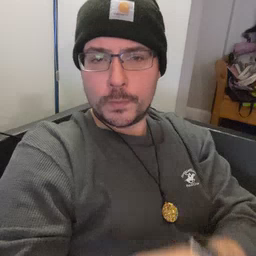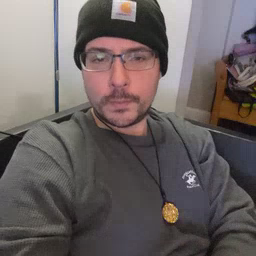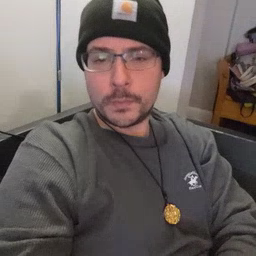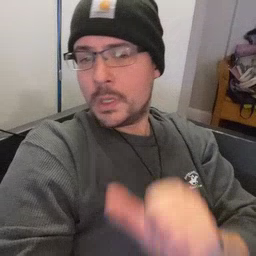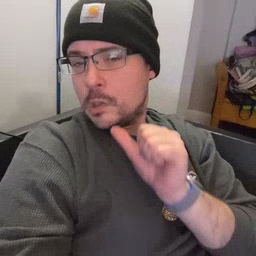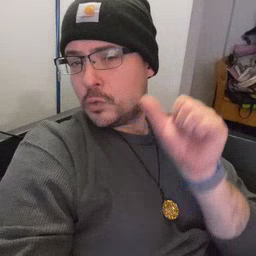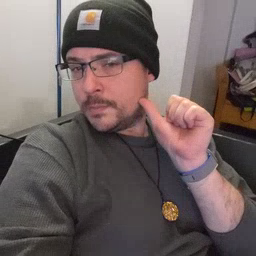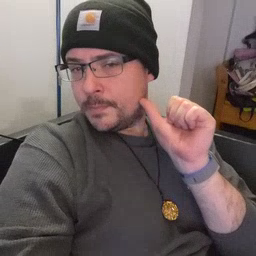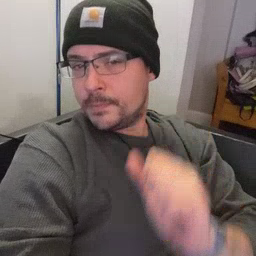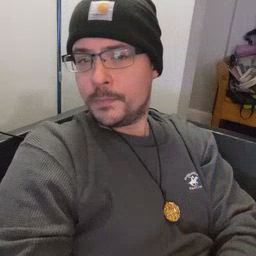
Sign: yesterday